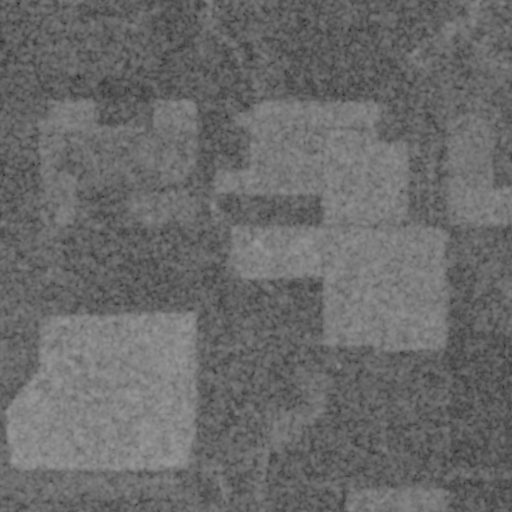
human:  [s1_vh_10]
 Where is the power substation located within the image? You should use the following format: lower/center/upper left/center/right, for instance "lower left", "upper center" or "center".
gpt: The power substation is located in the lower center of the image.
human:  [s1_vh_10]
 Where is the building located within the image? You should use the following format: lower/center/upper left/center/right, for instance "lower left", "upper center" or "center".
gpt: The building is located in the lower center of the image.
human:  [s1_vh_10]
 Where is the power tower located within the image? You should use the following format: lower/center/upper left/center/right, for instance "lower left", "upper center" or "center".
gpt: There is no power tower in the image.

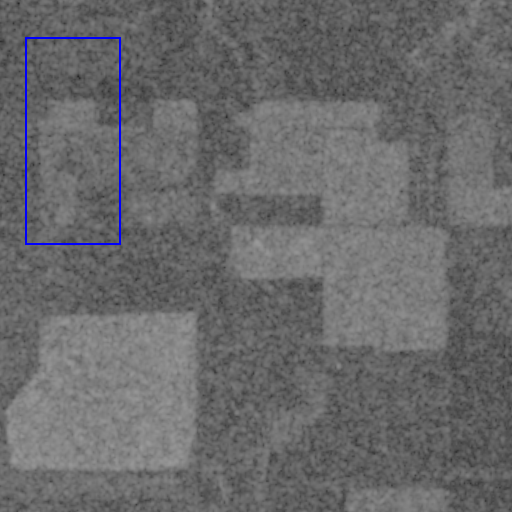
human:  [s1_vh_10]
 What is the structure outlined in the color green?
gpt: There is no green outline.
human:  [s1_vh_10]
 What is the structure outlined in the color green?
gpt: There is no structure outlined in green.